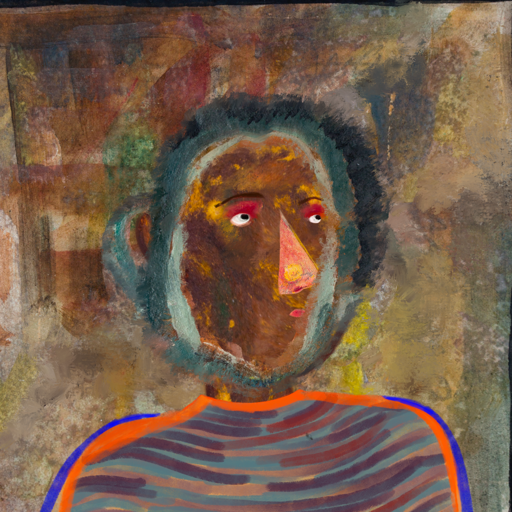
Background: Mosgoul, Head And Neck Side: Comrade, Face Side: Irani, Bust: Experience, Hair Side: Boggyland, Head Accessory: Blank, Second Necklace: Blank, Necklace: Blank, Baby: Blank